Field crop: maize
Growth stage: 2
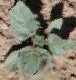
Species: datura